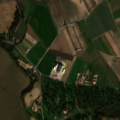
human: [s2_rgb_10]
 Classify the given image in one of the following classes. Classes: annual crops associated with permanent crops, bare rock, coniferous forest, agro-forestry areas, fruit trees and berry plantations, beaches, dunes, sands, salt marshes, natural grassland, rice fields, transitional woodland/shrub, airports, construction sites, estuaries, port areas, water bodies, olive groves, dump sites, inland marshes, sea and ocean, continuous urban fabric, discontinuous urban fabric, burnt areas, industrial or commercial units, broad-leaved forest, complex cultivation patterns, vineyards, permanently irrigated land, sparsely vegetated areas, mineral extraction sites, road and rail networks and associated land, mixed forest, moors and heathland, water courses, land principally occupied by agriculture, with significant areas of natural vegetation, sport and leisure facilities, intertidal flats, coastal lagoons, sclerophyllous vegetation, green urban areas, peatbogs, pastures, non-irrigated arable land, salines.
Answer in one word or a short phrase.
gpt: permanently irrigated land, rice fields, complex cultivation patterns, land principally occupied by agriculture, with significant areas of natural vegetation, agro-forestry areas